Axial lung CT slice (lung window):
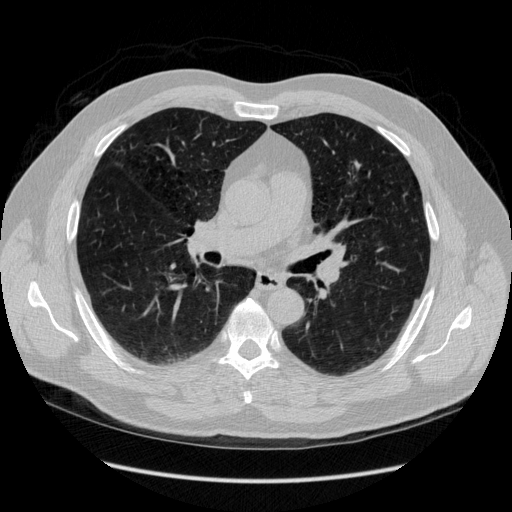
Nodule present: no